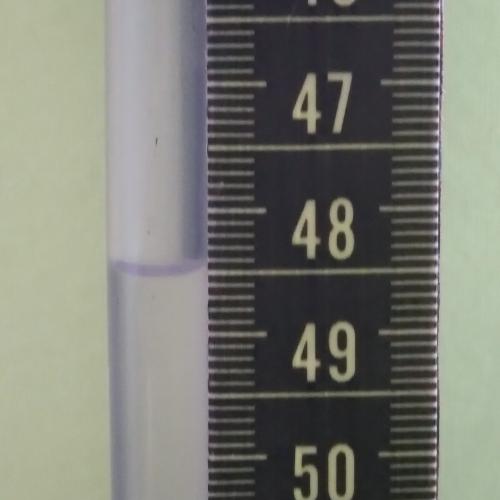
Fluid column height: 48.5 cm